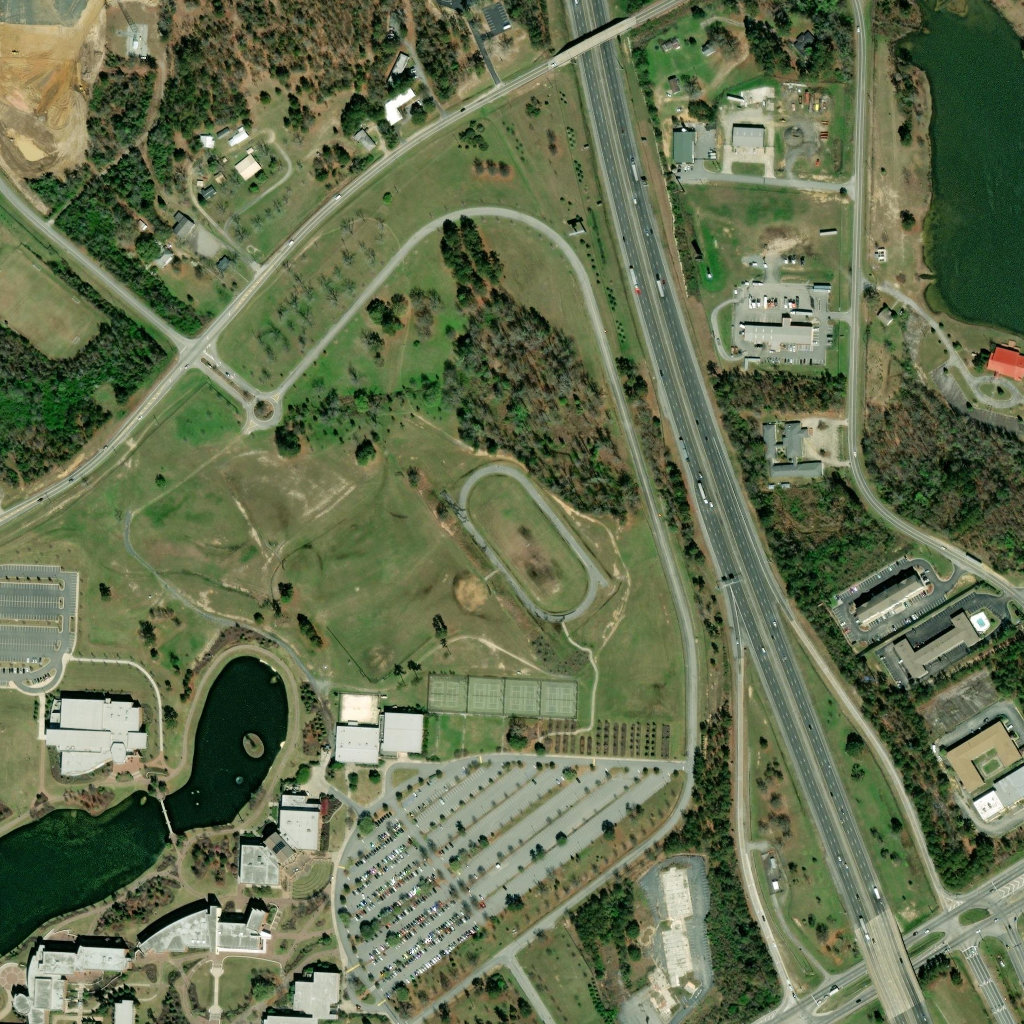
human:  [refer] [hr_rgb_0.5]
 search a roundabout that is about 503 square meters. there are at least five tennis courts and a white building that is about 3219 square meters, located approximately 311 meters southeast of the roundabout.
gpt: <box>[[24, 38, 27, 41, 0]]</box>